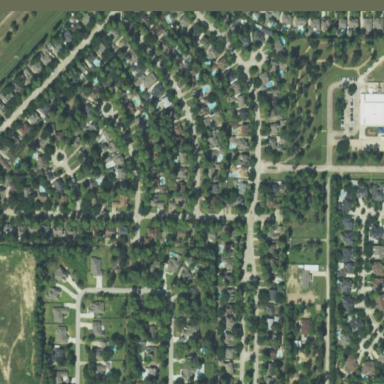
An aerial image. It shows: Residential neighbourhood.